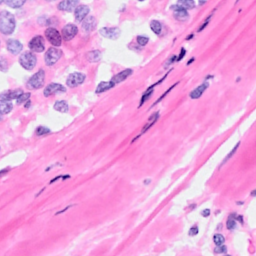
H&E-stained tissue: Breast